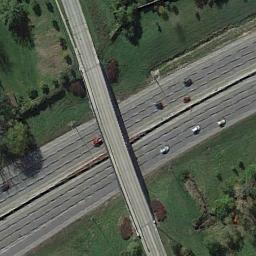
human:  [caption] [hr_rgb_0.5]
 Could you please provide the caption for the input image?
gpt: The overpass is next to the grass and some trees .

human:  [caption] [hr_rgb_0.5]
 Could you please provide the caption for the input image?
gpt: The cross-line overpass is over the road on the green space .

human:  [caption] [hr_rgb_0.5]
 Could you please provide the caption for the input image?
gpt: The overpass is divided into three roads .

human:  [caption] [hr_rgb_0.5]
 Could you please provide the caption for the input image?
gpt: There are some cars on the road under the overpass .

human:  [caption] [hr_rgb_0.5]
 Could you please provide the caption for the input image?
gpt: There are green meadows around the overpass .